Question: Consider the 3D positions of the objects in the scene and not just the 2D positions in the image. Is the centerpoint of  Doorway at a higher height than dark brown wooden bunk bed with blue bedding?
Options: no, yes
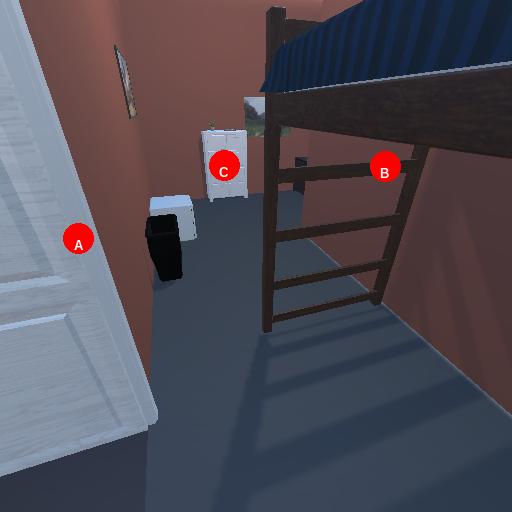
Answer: no